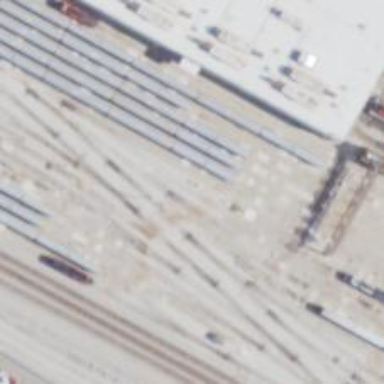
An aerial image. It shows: Railway yard in service.